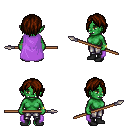
a pixel art fantasy rpg character, female body template, orc, green skin, lavender cape, metal pants, brown bangs hairstyle, bracelets, black shoes, spear, four views (front, back, left, right), 2x2 character sprite sheet, small pixel art, hard edges, no anti-aliasing